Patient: sex M, age 71
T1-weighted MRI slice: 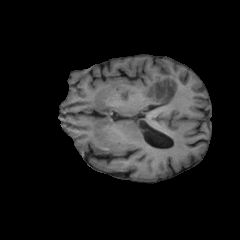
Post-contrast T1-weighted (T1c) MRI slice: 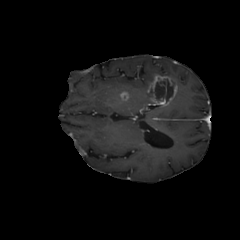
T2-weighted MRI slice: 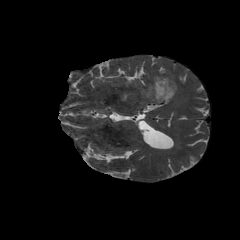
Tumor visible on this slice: yes
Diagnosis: Glioblastoma, IDH-wildtype
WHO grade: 4